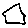
Label: house